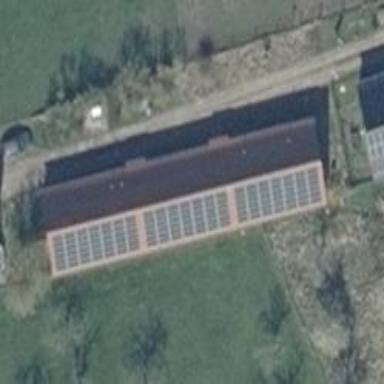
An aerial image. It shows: Small solar photovoltaic panel generator is producing electricity.